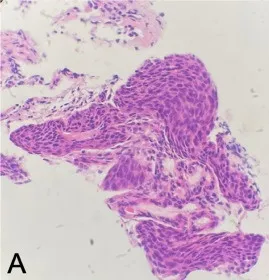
Patient's bronchial biopsy pathology. (A) Bronchial biopsy pathology (H&E staining, x100).
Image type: pathology (h&e)